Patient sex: M
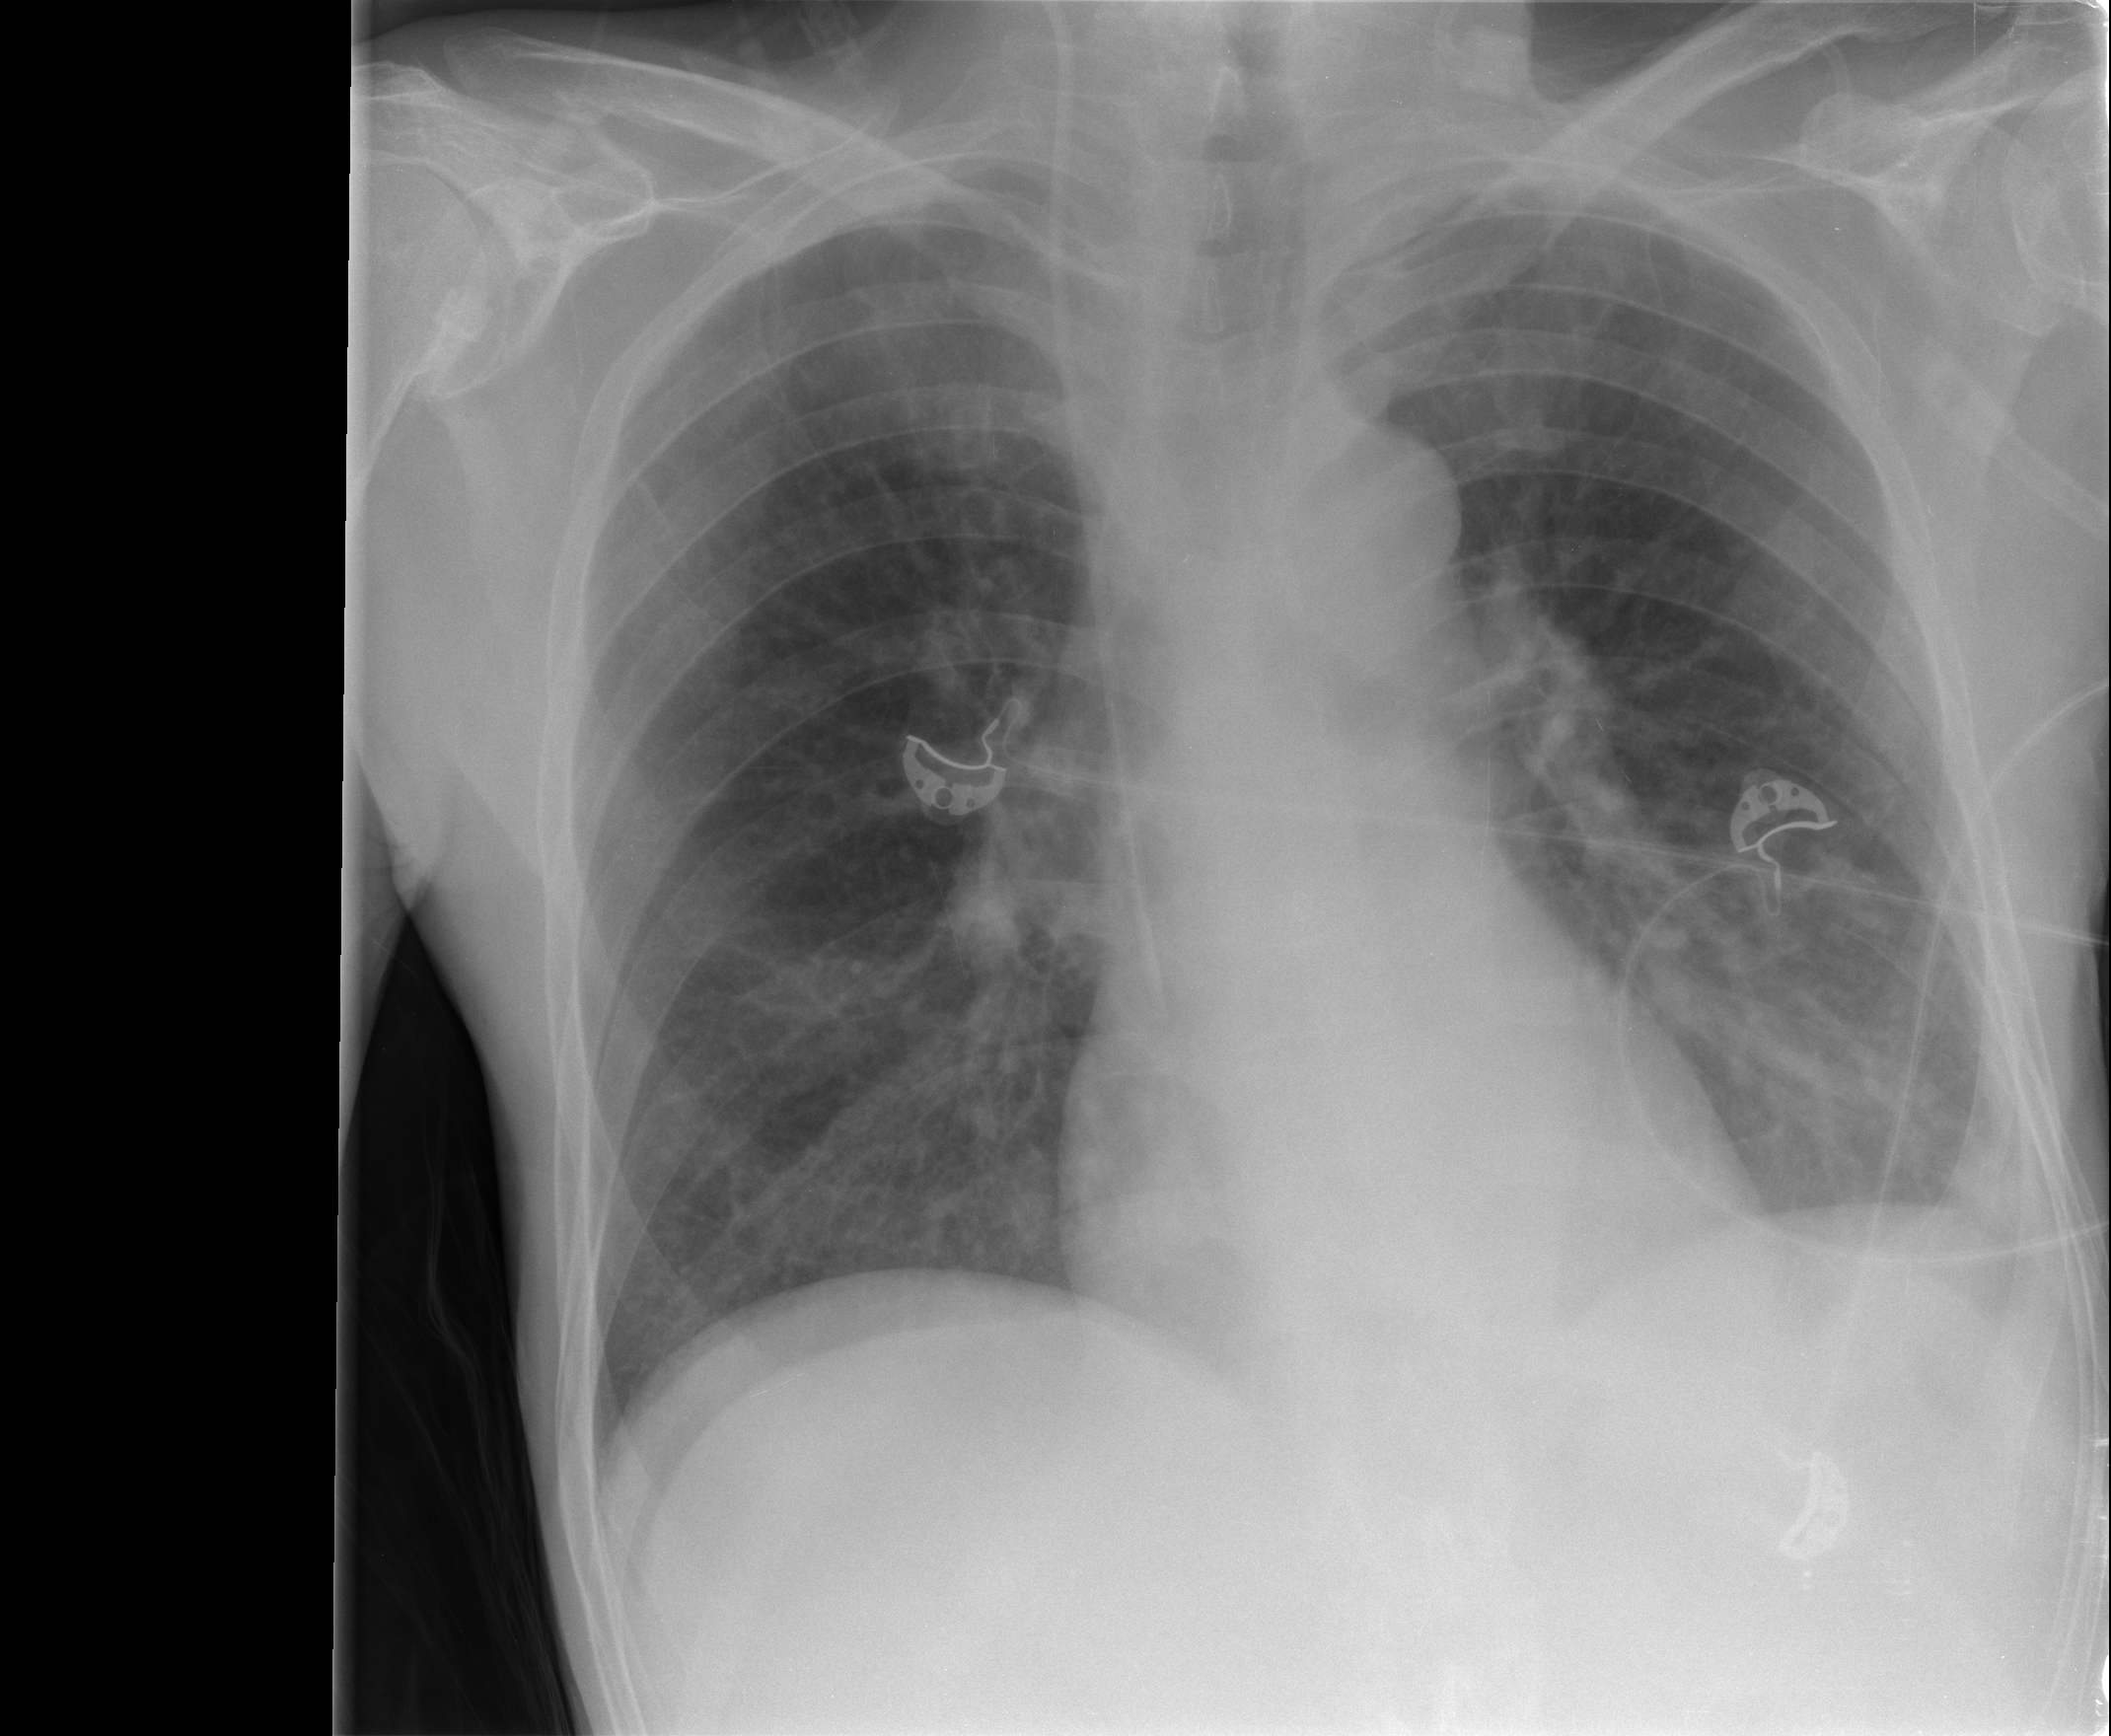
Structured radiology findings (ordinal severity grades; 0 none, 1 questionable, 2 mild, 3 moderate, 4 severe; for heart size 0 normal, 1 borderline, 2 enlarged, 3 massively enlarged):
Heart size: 0
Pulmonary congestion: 0
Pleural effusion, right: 0
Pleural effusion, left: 2
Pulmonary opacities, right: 1
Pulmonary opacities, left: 2
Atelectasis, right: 0
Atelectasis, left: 2